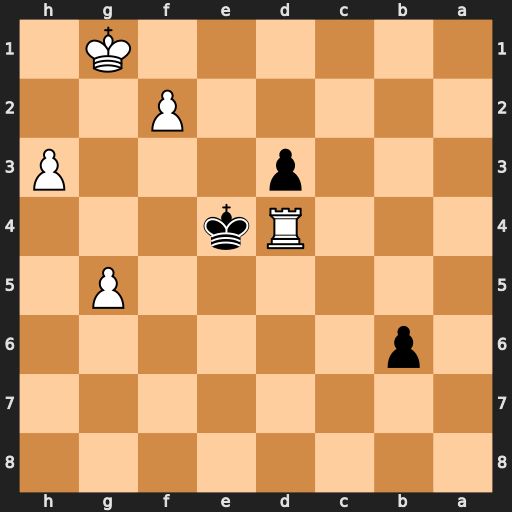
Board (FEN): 8/8/1p6/6P1/3Rk3/3p3P/5P2/6K1
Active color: b
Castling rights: -
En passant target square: -
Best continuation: Kxd4 Kf1 Kc3 g6 d2 Ke2 Kc2